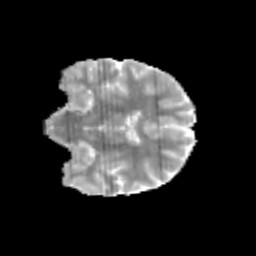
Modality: MD
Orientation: coronal
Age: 11
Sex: male
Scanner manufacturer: siemens
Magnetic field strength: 3 T
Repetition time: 3.8 s
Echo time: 0.07 s